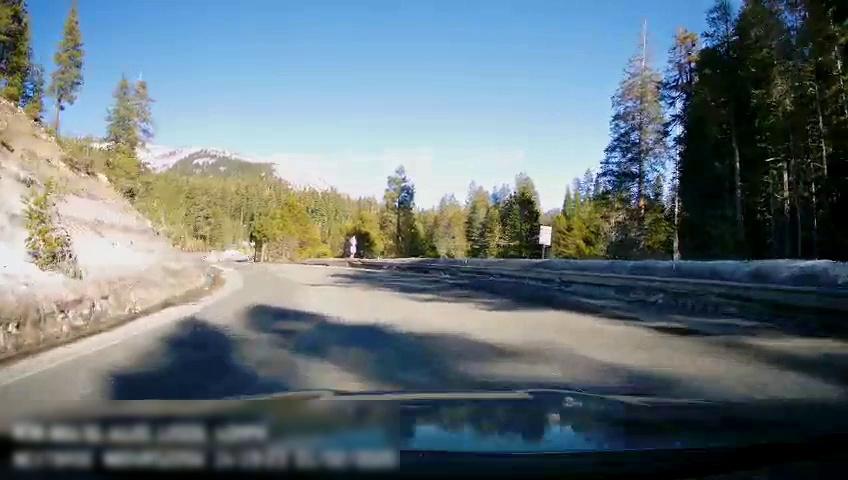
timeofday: Day
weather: Sunny
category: Drivable Space
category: Lanes | Opposite Lane